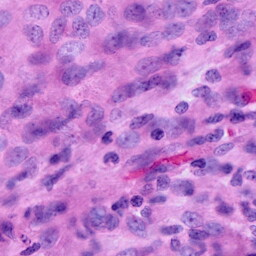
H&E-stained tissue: Ovarian